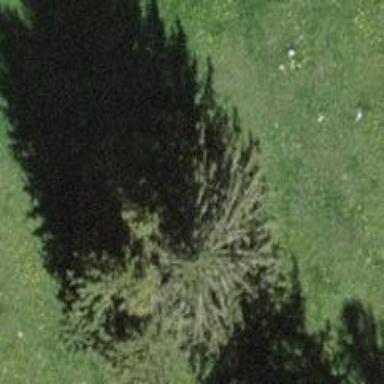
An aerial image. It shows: Single tag "natural: tree."